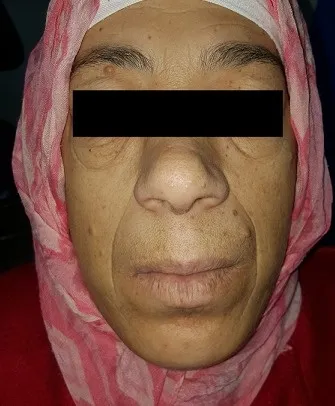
Facial view: enlarged lips and nose. Fingers appear thickened and stubby.
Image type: medical_photograph (oral_photograph)